Field crop: tomato
Growth stage: 2
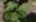
Species: solanum